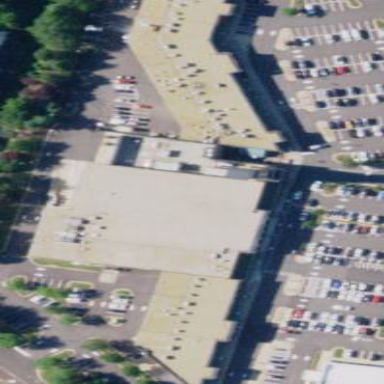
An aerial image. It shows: Supermarket building.